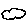
Label: cloud